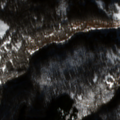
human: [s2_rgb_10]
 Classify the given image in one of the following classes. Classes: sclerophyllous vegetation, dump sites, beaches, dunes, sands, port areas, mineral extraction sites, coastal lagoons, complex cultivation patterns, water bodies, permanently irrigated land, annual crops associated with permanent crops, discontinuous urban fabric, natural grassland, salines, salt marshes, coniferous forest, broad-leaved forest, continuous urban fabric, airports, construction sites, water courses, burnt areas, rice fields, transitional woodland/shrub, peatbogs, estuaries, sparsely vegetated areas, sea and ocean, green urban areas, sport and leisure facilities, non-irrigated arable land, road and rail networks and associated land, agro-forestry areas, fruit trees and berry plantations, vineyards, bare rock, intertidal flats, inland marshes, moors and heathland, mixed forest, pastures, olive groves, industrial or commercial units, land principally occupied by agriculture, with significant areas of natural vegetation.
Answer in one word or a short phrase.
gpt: broad-leaved forest, coniferous forest, natural grassland, transitional woodland/shrub